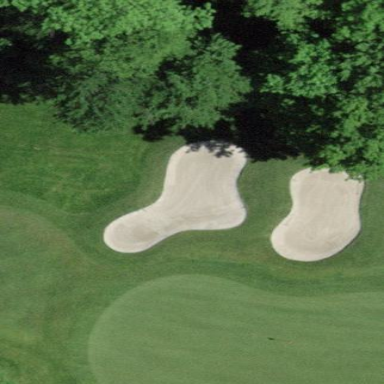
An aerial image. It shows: Sandy area is golf bunker.